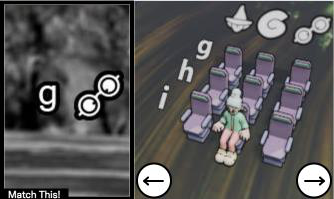
Task: seats
Answer: no